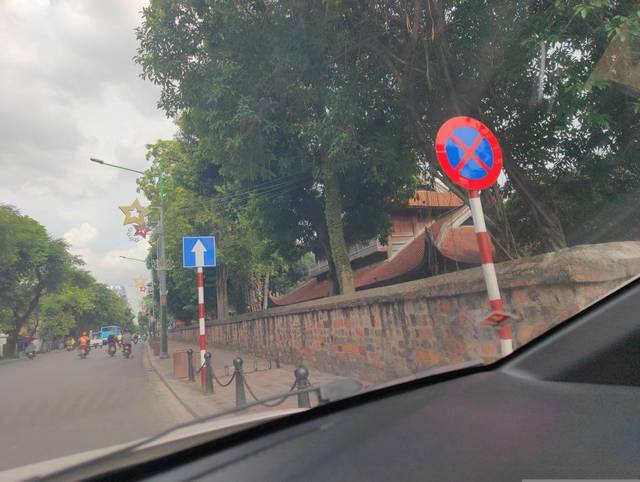
Region: Vietnam
Coordinates: 21.03, 105.836